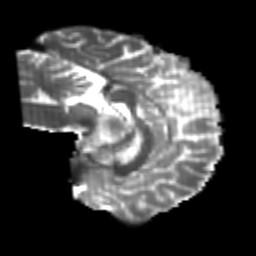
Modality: T2w
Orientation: sagittal
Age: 21
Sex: male
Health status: healthy
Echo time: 0.074 s